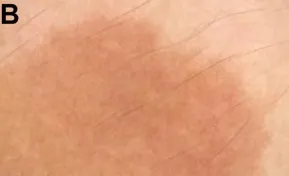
Dermoscopy pictures. (B) The dermoscopy picture of the second proband.
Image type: medical_photograph (skin_photograph)